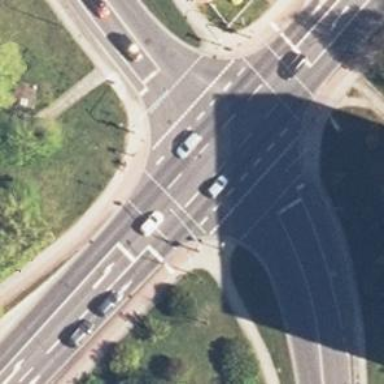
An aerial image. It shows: Road with traffic signals at the crossing.